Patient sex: F
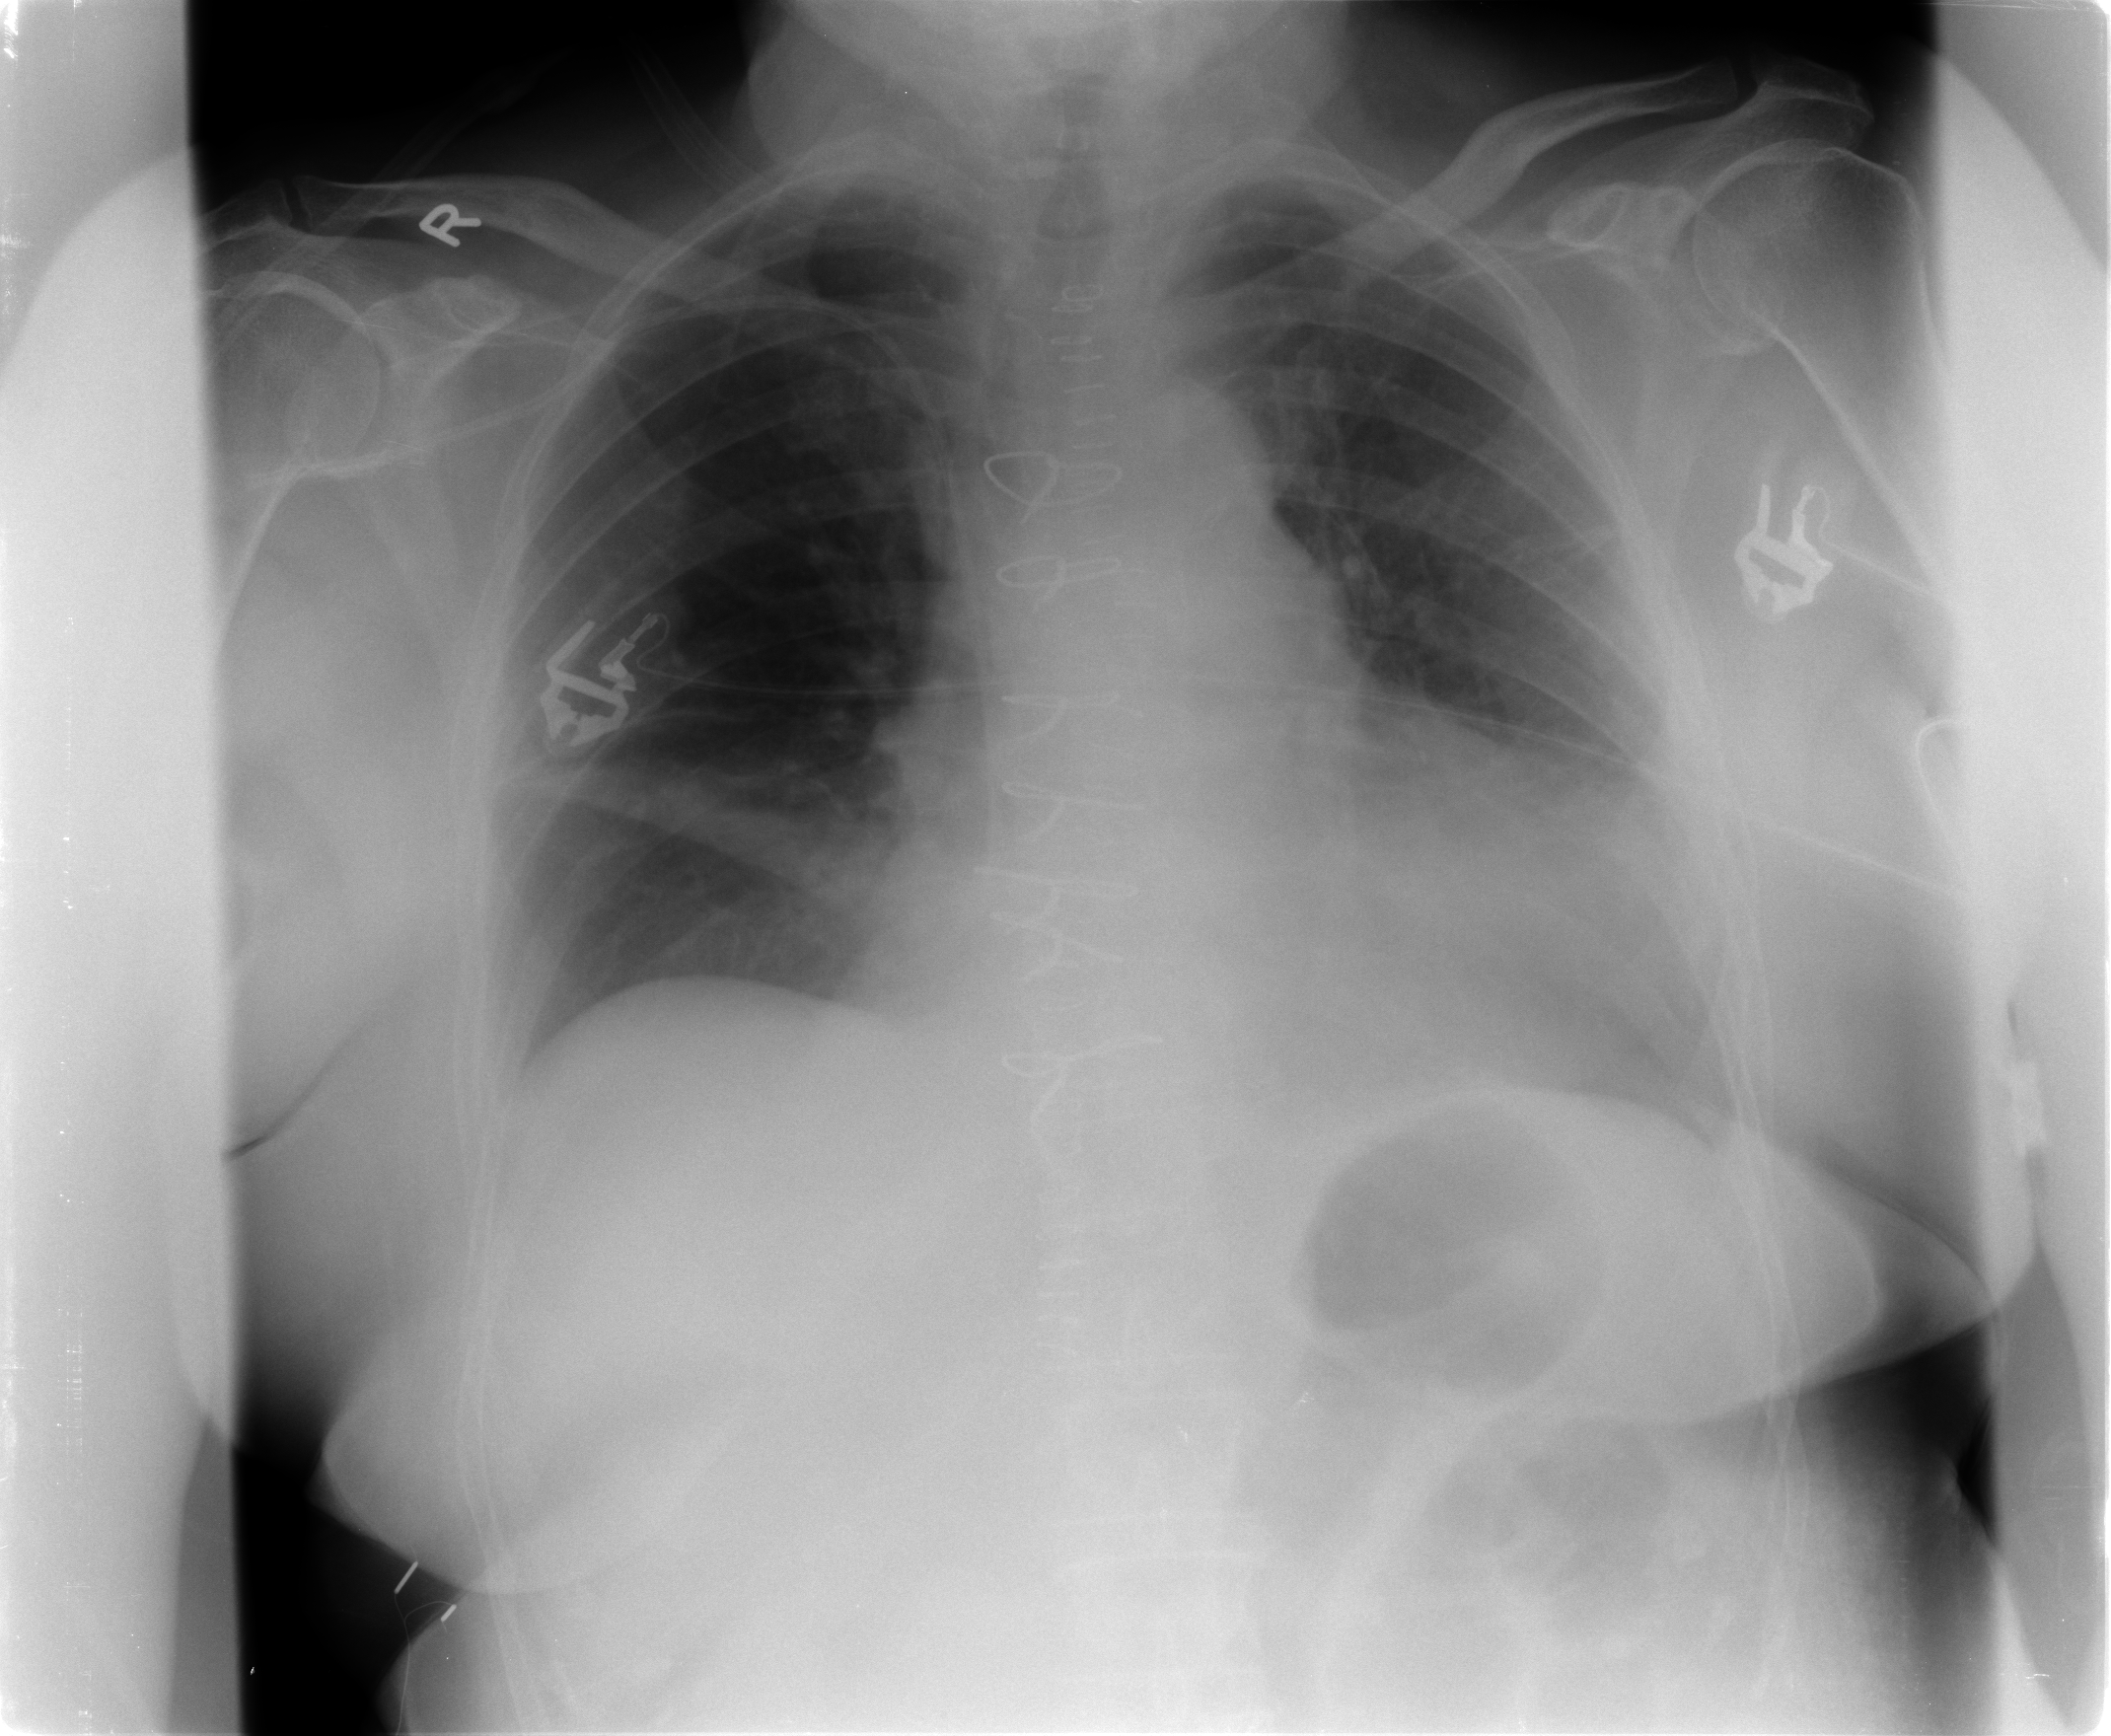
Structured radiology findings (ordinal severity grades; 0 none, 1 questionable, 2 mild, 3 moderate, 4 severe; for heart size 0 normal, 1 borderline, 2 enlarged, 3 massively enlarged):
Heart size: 2
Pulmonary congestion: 2
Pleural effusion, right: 0
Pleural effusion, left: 2
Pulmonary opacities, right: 0
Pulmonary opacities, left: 2
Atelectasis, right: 2
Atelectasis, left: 2